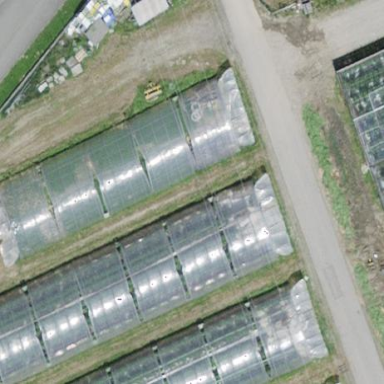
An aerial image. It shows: Greenhouse.